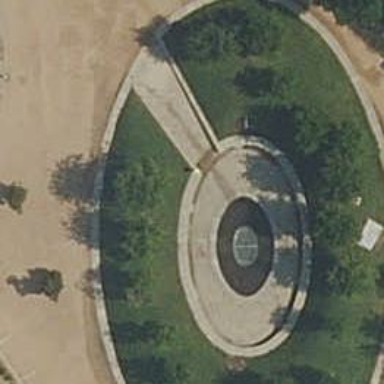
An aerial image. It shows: Beautiful fountain.